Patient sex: M
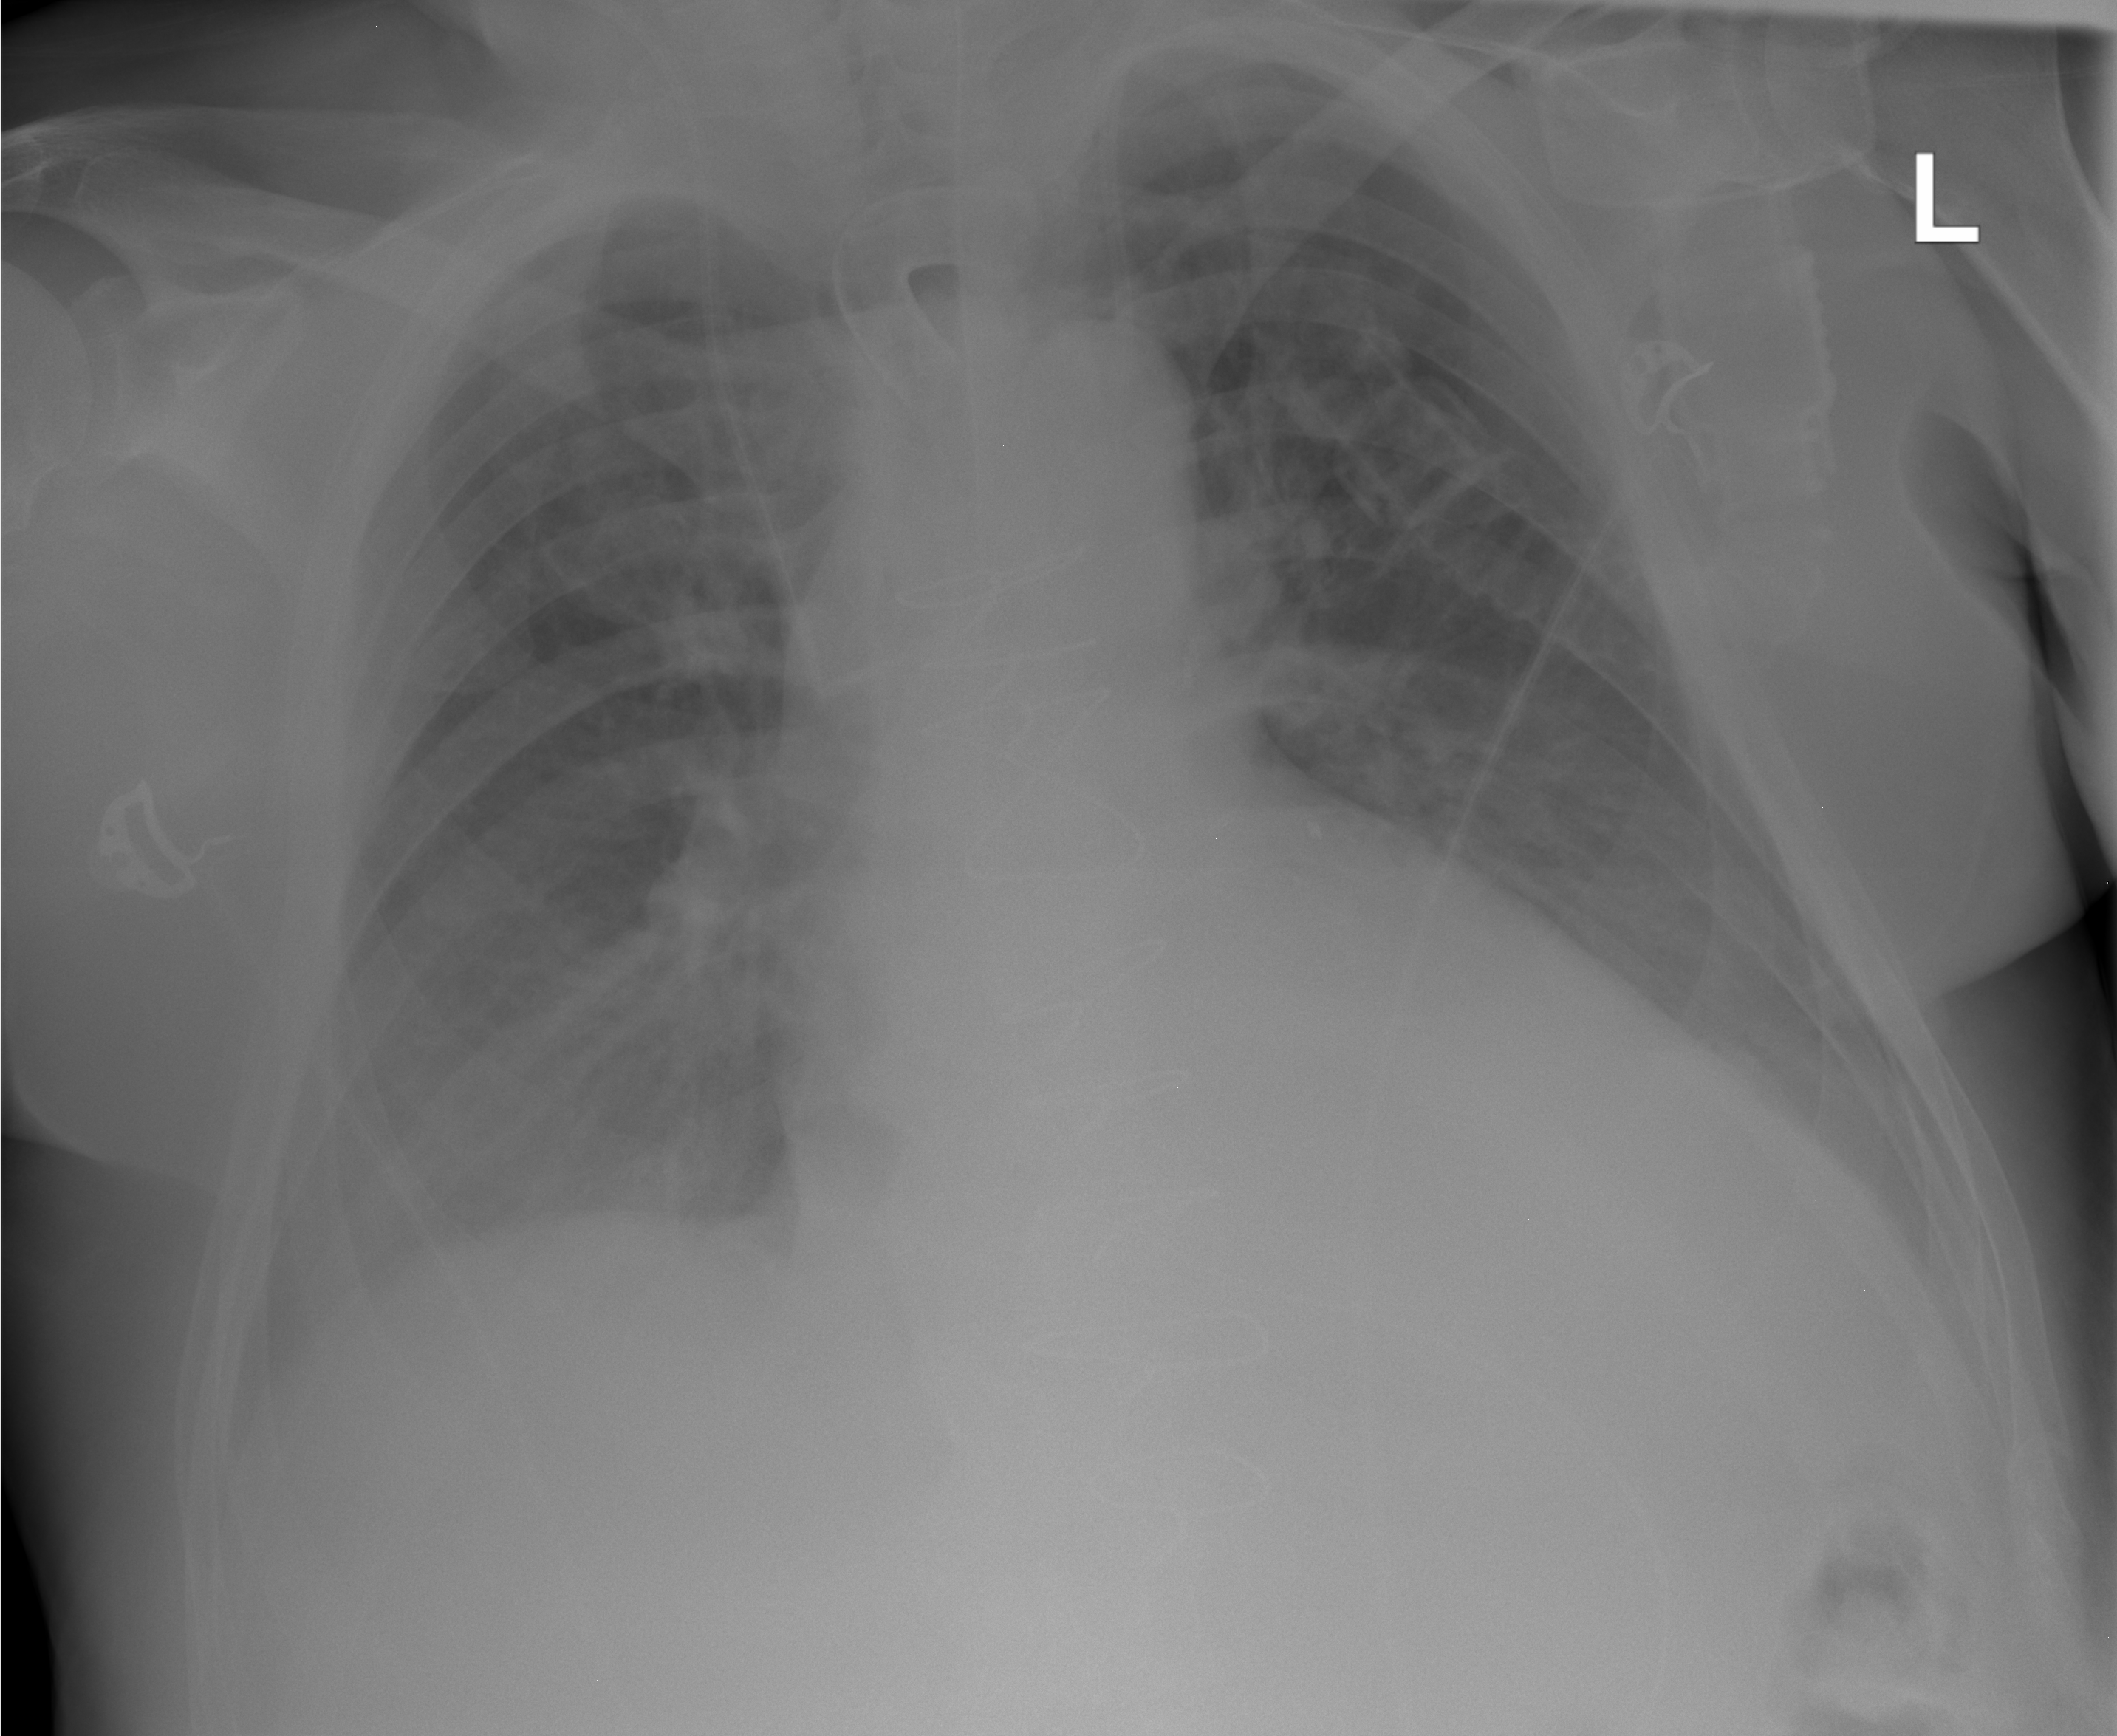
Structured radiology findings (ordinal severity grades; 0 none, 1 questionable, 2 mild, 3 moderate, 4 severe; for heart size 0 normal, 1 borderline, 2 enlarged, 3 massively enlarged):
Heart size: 3
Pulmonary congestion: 2
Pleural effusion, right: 0
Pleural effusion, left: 2
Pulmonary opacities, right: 0
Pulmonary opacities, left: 0
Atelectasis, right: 0
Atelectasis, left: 2